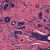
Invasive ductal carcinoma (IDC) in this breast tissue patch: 0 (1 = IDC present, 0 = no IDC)